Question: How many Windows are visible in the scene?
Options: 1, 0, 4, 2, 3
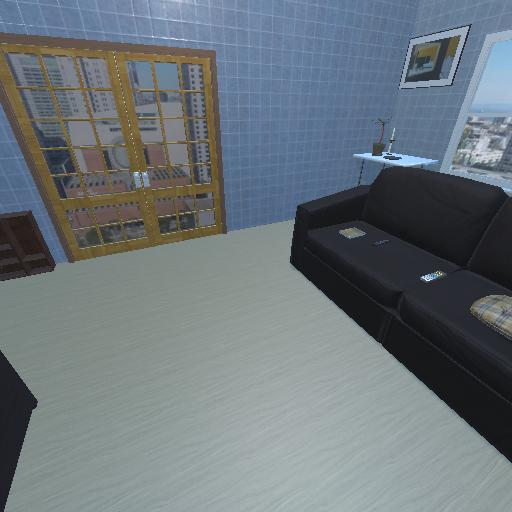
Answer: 1